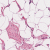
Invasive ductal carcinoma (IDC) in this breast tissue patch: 0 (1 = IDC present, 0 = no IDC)